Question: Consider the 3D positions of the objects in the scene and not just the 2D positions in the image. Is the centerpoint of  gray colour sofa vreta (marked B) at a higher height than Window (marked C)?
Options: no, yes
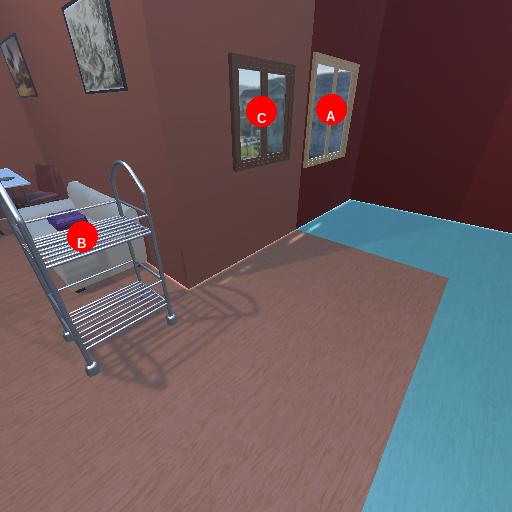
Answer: no